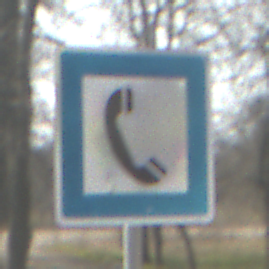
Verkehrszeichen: Fernsprecher
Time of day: MorningAfternoon
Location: Outdoor (Suburban)
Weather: PartlyCloudy
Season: NotSpecified
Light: Natural